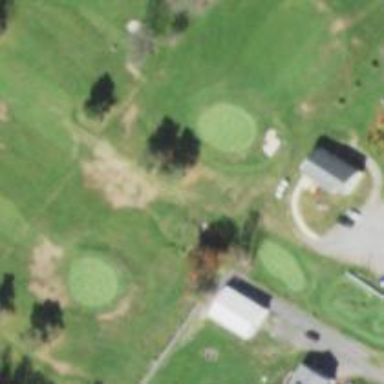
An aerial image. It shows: Golf tee.